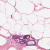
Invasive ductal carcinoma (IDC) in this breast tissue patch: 0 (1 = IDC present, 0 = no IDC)